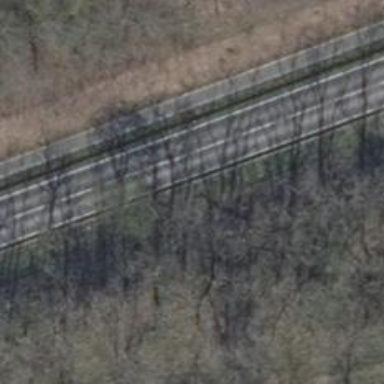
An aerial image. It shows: Asphalt road classified as primary highway.